Field crop: tomato
Growth stage: 1
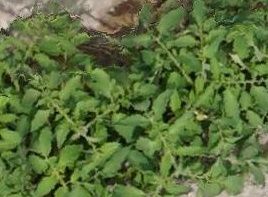
Species: tomato